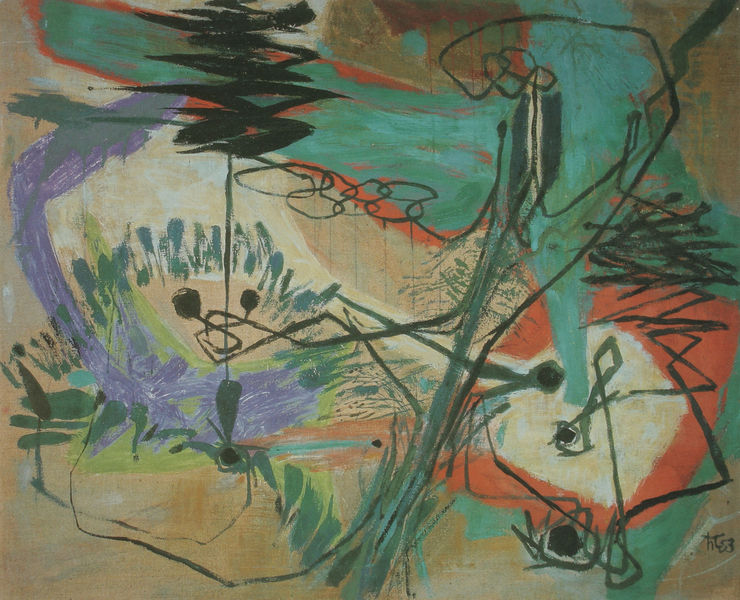
Titel: Grillenzirpen
Künstler: Hann Trier
Institution: Im Besitz des Künstlers
Schlagwörter: blau, weiß, grün, ocker, bewegung, braun, bunt, orange, schwarz, türkis, zeichnung, rot, beige, gesicht, signatur, pastos, figur, moderne, abstrakt, creme, farben, flächen, modern, farbe, formen, lila, violett, linien, figuren, sturm, striche, abstraktion, linie, kontur, form, durcheinander, konturen, strich, dynamik, kreise, ecken, zacken, zickzack, blaugrün, farbfelder, kringel, abstarkt, gekritzel, ormen, gekrakel, formf, helmut sturm